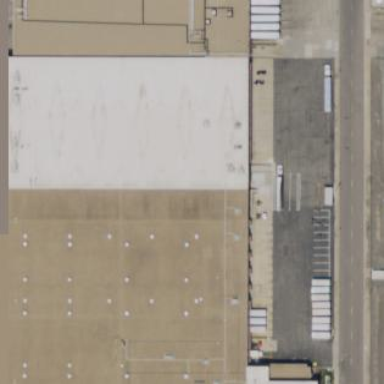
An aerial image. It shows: Commercial building.